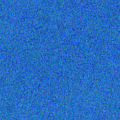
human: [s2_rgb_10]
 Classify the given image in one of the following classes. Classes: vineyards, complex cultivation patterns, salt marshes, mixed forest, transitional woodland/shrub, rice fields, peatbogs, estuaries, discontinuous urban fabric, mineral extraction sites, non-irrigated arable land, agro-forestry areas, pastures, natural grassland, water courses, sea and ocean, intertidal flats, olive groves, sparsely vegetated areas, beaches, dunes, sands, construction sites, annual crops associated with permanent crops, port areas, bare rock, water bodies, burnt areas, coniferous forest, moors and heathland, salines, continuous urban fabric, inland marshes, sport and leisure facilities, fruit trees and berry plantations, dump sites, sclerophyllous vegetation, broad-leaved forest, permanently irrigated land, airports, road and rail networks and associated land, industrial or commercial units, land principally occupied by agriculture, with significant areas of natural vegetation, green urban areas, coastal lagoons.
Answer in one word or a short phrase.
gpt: sea and ocean